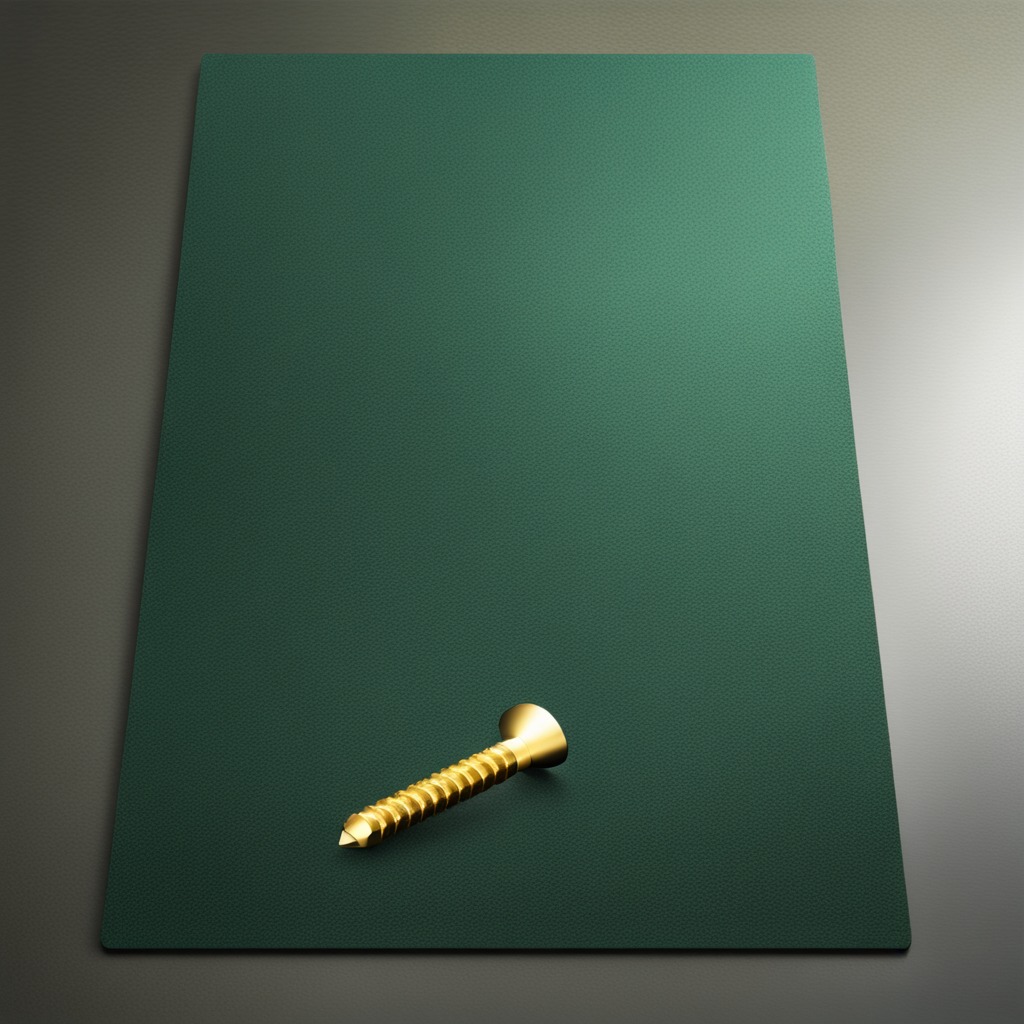
A metal screw is lying on the clean granite tabletop.